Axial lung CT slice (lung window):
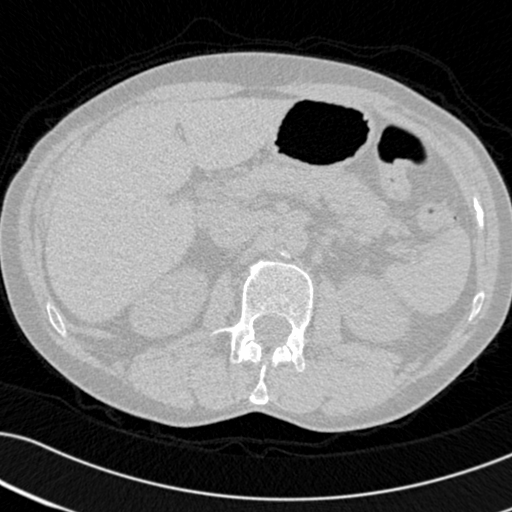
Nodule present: no